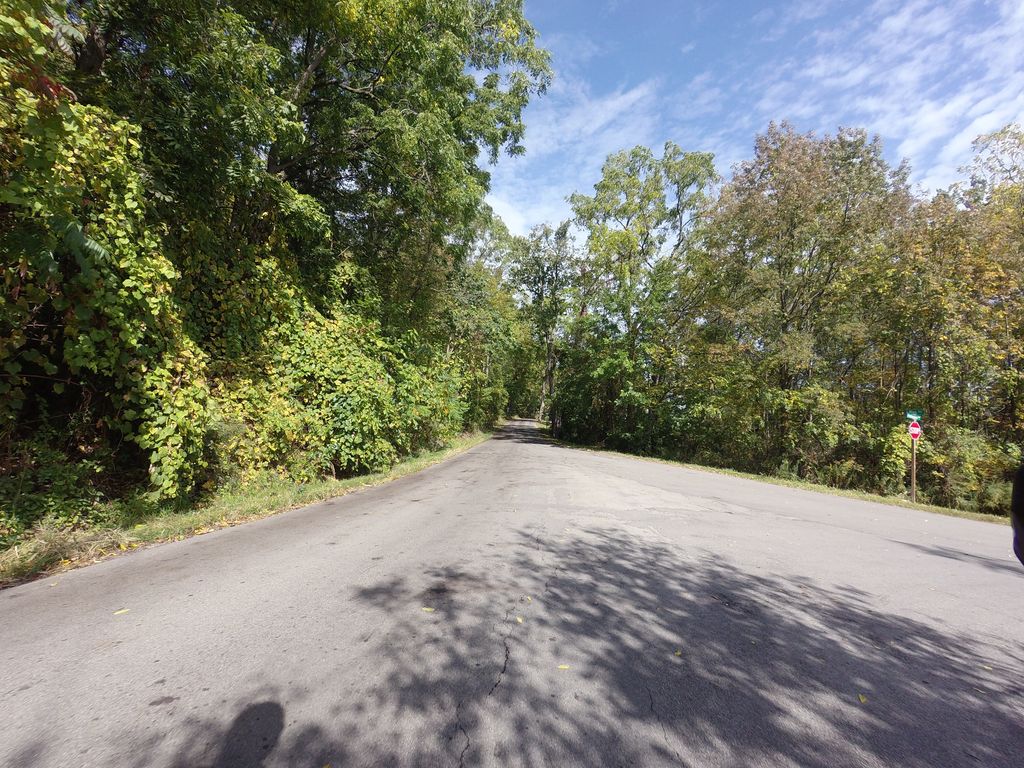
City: hamilton